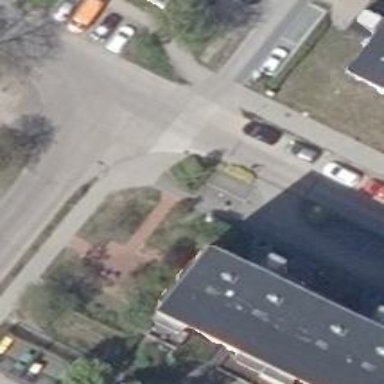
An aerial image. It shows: Residential road with sidewalks on both sides.